Question:
In the UITableViewCell shown above, the "tags" underneath "Item Name Here" need to be hidden conditionally. Any remaining tags should slide left so the first tag always starts where what left edge of the "Serialized" tag is in the photo.
Given the number of tags involved in this cell and even more in similar ones in my project, what is a clean way of making this happen efficiently? Is it possible to use a UICollectionView, or can this be easily accomplished with AutoLayout?
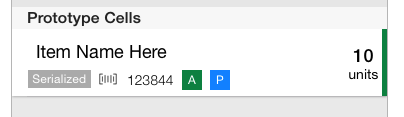
Answer: You could do this with a collection view, but that seems a bit heavy for this purpose. Unfortunately, there's no easy way to do this with constraints. Basically, the least complex way (I think) is to remove all the horizontal constraints and add them back for all the visible views. Since that requires a bit of code, rather than trying to do that in your table view controller, it would be cleaner to use a subclass or category to do the heavy lifting. One way I found to do this is with a Swift extension. This implementation requires that you add all the subviews you want to hide and slide to the left to an enclosing view; this view shouldn't have any other subviews (the current implementation only works for horizontally arranged view that slide to the left. Eventually, I'll get around to making it more general since it seems like something numerous people have asked for). The extension looks like this,
'''
extension UIView {
func setupCollapsingViews() {
var views = self.subviews as! [UIView]
let visibleViews = views.filter {$0.hidden == false}
self.removeAllHorizontalConstraints()
if visibleViews.count > 0 {
self.remakeHorizontalConstraints(visibleViews)
}
}
func unhideAll() {
var views = self.subviews as! [UIView]
views.map(){$0.hidden = false}
self.setupCollapsingViews()
}
func hideView(view: UIView) {
view.hidden = true
self.setupCollapsingViews()
}
func revealViewAtIndex(index: Int, hide: Bool) {
var aView = (self.subviews as! [UIView])[index]
aView.hidden = hide
self.setupCollapsingViews()
}
private func removeAllHorizontalConstraints() {
let hAttributes: [NSLayoutAttribute] = [.Leading, .Left, .Right, .Trailing, .TrailingMargin, .LeadingMargin, .LeftMargin, .RightMargin, .CenterX]
for con in self.constraints() as! [NSLayoutConstraint] {
if contains(hAttributes, con.firstAttribute) || contains(hAttributes, con.secondAttribute) {
self.removeConstraint(con)
}
}
}
private func remakeHorizontalConstraints(views: [UIView]) {
var viewsDict = [String:UIView]()
var formatString = String()
for (idx, aView) in enumerate(views) {
viewsDict["view\(idx)"] = aView
if idx == 0 {
formatString += "|-[view0]"
}else{
formatString += "-[view\(idx)]"
}
}
self.addConstraints(NSLayoutConstraint.constraintsWithVisualFormat(formatString, options: .DirectionLeadingToTrailing, metrics: nil, views: viewsDict))
}
}
'''
I added that class to an Objective-C project, and used this code to test it,
'''
#import "TableController.h"
#import "RDTableViewCell.h"
#import "TableViewWithCollapsibleViews-Swift.h"
@interface TableController ()
@property (strong,nonatomic) NSArray *theData;
@end
@implementation TableController
- (void)viewDidLoad {
[super viewDidLoad];
self.theData = @[@"One",@"Two",@"Three",@"Four",@"Five",@"Six",@"Seven",@"Eight",@"Nine",@"Black",@"Brown",@"Red",@"Orange",@"Yellow",@"Green",@"Blue",@"Violet",@"Gray",@"White"];
[self.tableView reloadData];
}
- (NSInteger)tableView:(UITableView *)tableView numberOfRowsInSection:(NSInteger)section {
return self.theData.count;
}
- (UITableViewCell *)tableView:(UITableView *)tableView cellForRowAtIndexPath:(NSIndexPath *)indexPath {
RDTableViewCell *cell = [tableView dequeueReusableCellWithIdentifier:@"Cell" forIndexPath:indexPath];
cell.mainLabel.text = self.theData[indexPath.row];
//[cell.tagsView unhideAll]; // this needs to be called either here or in prepareForReuse in the custom cell class to "reset" the cell
if ([self.theData[indexPath.row] hasPrefix:@"T"]) {
[cell.tagsView hideView:cell.numberLabel];
}else if ([self.theData[indexPath.row] hasPrefix:@"B"]) {
[cell.tagsView hideView:cell.imageLabel];
}
return cell;
}
'''
I've uploaded that test project here, <URL>